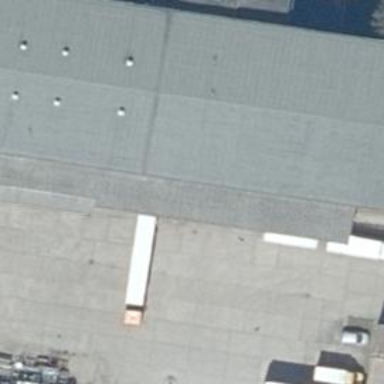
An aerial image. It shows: Commercial building.